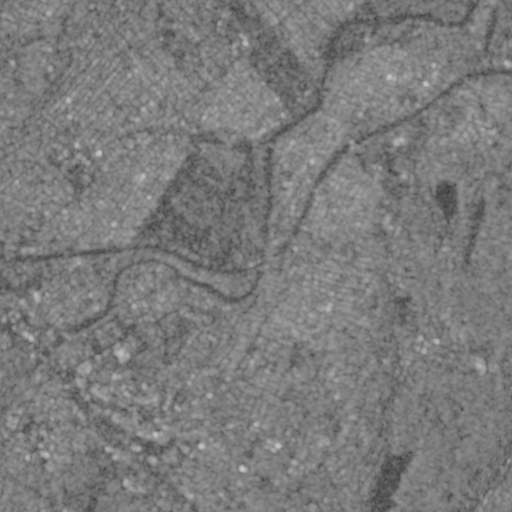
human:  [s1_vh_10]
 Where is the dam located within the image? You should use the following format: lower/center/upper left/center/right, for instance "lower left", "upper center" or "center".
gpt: The dam is located in the upper right of the image.
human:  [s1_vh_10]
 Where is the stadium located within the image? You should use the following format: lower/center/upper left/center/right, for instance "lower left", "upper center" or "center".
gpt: The stadium is located in the lower left of the image.
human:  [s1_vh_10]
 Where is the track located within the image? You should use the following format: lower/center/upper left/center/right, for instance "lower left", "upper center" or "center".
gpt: The track is located in the lower left of the image.
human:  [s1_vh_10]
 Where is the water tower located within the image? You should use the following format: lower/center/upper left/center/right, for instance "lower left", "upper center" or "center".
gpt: The water tower is located in the lower right of the image.
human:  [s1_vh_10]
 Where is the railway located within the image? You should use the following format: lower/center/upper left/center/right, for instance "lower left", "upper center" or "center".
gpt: The railway is located in the center left of the image.
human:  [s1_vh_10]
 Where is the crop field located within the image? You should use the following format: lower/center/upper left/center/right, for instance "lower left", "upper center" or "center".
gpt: There is no crop field in the image.

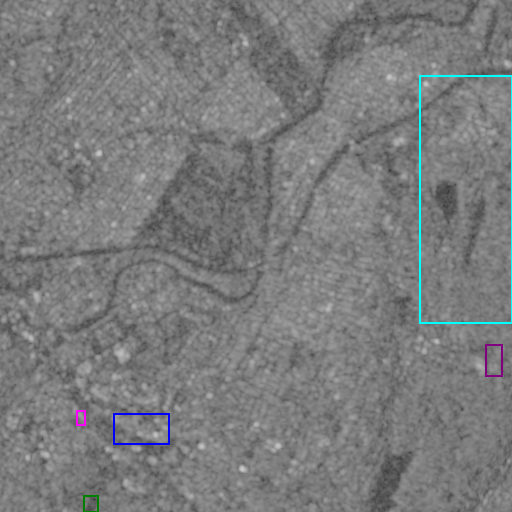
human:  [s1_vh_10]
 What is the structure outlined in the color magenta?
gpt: The structure outlined in magenta is a gas station.
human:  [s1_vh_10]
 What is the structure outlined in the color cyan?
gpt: The structure outlined in cyan is a park.
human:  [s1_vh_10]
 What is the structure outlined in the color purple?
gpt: The structure outlined in purple is a parking lot.
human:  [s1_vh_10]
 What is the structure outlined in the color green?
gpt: The structure outlined in green is a track.
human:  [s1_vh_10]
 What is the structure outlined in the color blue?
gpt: The structure outlined in blue is a building.
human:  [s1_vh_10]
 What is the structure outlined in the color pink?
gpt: There is no pink outline.